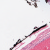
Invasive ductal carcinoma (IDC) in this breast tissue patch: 0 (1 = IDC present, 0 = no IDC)